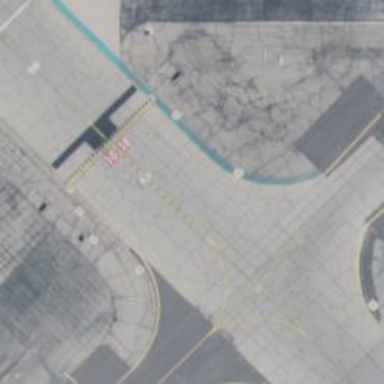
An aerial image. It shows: View of taxiway at the airport.